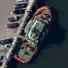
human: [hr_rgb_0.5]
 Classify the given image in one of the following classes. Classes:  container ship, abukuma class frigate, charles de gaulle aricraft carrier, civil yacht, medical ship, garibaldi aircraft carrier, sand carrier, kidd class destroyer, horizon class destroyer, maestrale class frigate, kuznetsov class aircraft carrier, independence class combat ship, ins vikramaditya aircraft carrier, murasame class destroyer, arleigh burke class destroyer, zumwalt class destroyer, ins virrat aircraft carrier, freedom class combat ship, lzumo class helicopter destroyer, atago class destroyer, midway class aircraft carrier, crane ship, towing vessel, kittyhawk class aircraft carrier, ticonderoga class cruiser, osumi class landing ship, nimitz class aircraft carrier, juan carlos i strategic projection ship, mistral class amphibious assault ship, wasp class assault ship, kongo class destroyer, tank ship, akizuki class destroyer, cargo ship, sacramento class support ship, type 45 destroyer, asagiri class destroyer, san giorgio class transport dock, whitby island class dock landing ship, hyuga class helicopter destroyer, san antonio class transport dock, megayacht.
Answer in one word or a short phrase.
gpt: Towing vessel